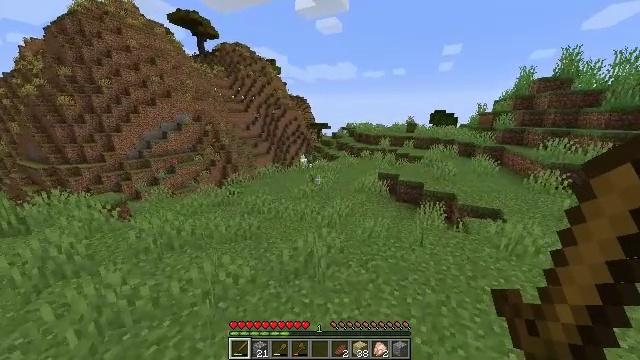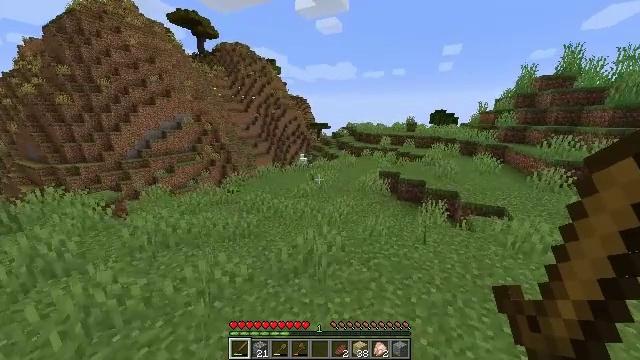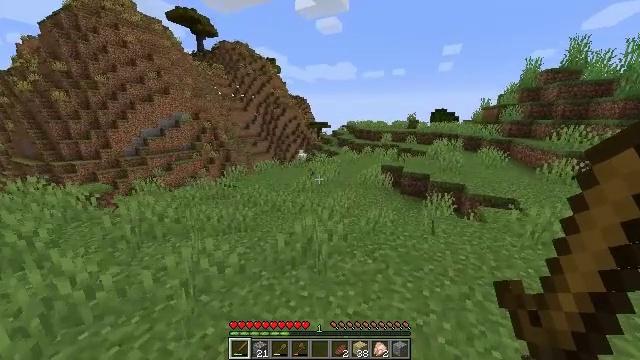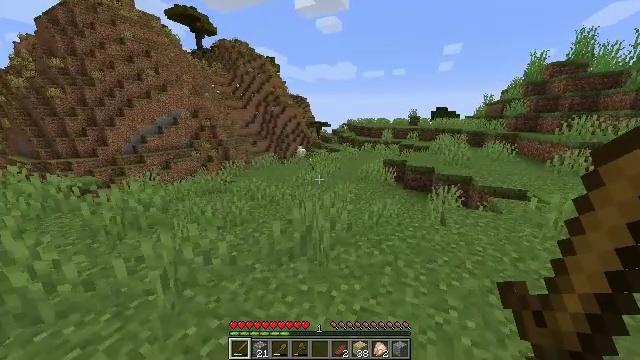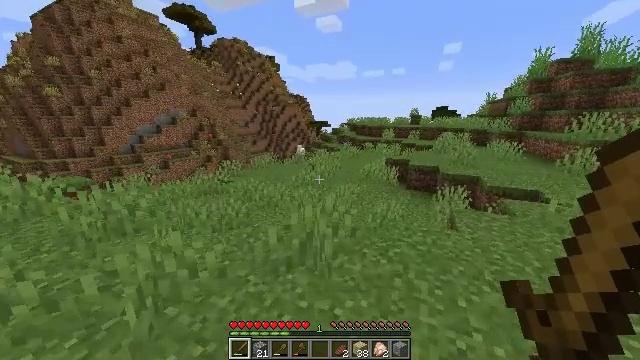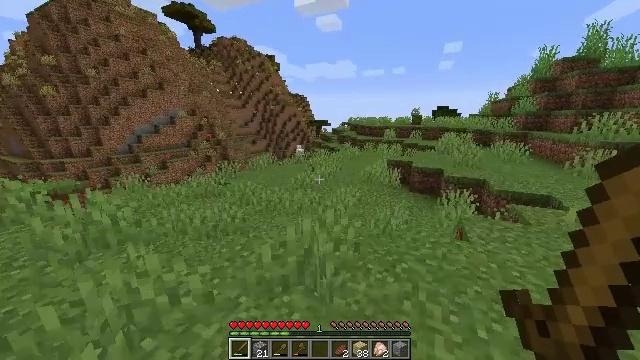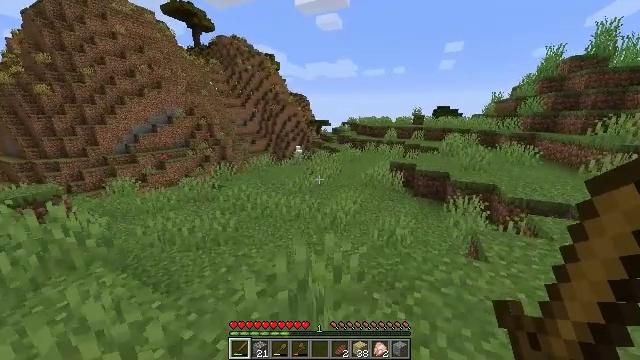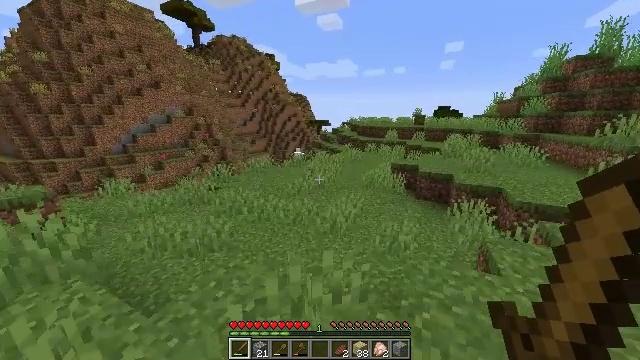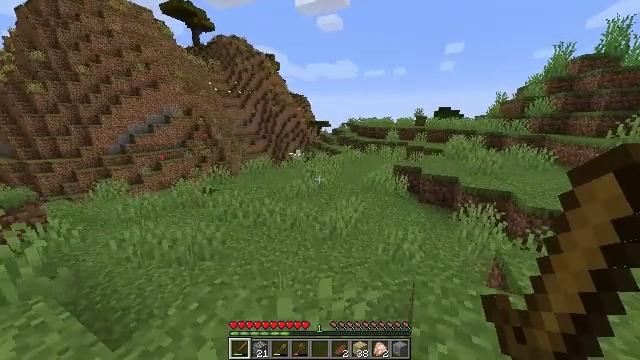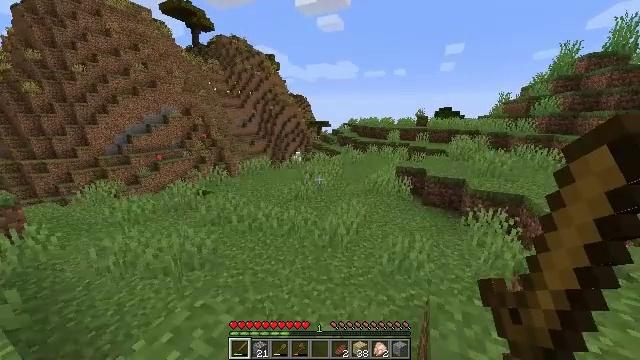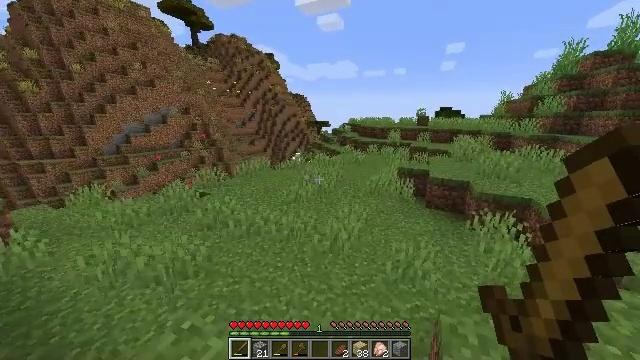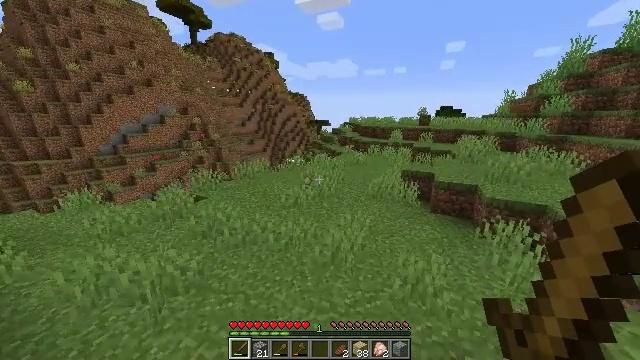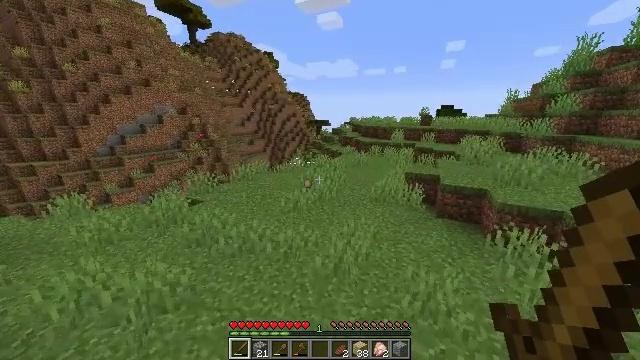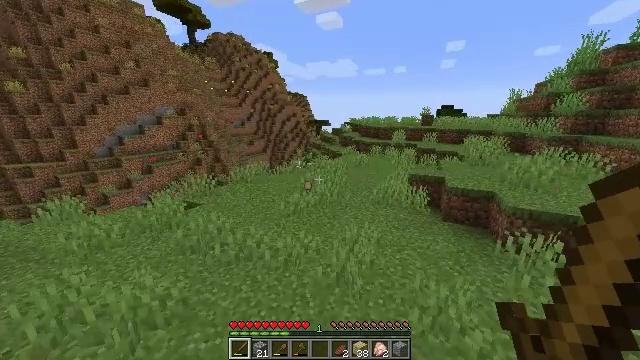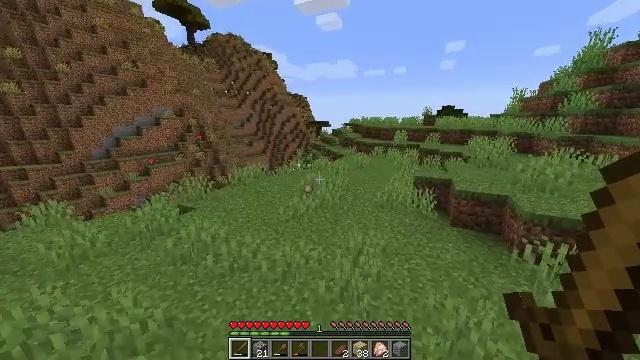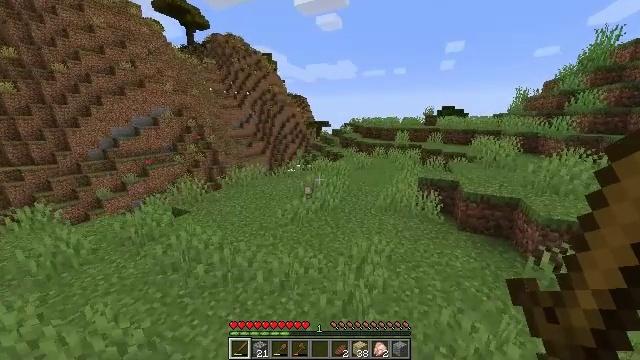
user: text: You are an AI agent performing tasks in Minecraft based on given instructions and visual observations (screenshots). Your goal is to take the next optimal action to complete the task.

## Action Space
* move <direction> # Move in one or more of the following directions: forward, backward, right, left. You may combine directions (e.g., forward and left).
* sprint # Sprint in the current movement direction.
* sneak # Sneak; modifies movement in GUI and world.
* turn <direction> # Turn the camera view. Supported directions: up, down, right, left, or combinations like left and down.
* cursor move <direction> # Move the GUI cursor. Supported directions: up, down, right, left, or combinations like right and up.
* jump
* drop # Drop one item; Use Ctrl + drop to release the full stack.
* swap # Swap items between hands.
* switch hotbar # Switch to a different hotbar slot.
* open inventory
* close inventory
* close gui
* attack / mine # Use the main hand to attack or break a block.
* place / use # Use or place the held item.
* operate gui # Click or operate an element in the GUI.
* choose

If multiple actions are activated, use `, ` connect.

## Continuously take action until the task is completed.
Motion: motion action
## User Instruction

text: Harvest birch leaves for decorations.
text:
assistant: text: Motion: move forward, sprint
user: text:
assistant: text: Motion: move forward, sprint
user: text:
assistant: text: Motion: move forward, sprint
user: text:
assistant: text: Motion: move forward, sprint
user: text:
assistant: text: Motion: move forward, sprint
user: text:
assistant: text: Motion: move forward, sprint
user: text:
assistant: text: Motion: move forward, sprint
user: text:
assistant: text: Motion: move forward, sprint
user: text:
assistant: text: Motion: move forward, sprint
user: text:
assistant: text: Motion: move forward, sprint
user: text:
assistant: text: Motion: move forward, sprint
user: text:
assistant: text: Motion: move forward, sprint
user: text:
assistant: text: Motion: move forward, sprint
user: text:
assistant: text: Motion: move forward, sprint
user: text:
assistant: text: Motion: move forward, sprint
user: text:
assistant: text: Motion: move forward, sprint
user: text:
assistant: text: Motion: move forward, sprint
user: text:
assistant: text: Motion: move forward, sprint
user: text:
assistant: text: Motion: move forward, sprint
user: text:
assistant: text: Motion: move forward, sprint
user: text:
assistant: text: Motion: move forward, sprint
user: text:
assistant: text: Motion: move forward, sprint
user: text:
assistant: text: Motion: move forward, sprint
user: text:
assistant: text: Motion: move forward, sprint
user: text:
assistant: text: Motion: move forward, sprint
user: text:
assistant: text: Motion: move forward, sprint
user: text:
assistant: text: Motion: move forward, sprint
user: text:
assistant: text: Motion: move forward, sprint
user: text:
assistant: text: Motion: move forward, sprint
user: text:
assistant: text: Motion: move forward, sprint